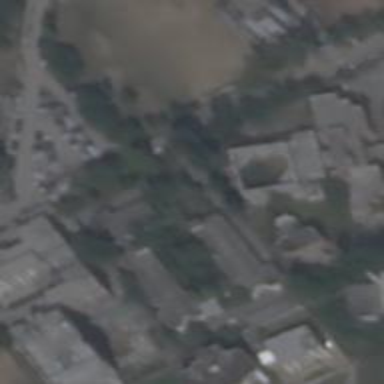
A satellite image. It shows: School.